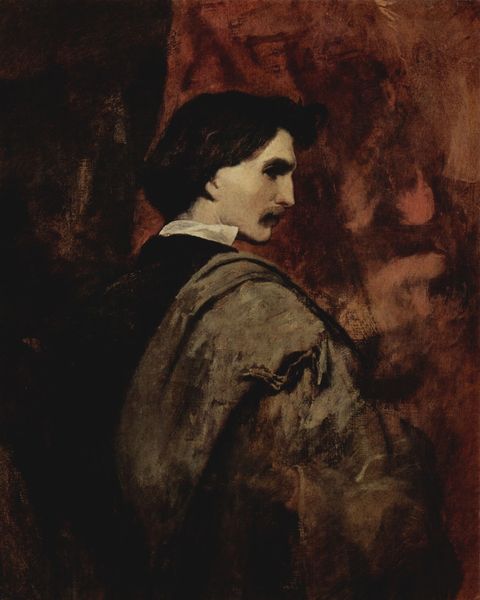
Titel: Selbstporträt
Künstler: Anselm Feuerbach
Standort: Sankt Petersburg
Institution: Eremitage
Schlagwörter: dunkel, gemälde, haut, kopf, mann, schatten, umhang, weiß, gelb, grün, ocker, braun, frau, frisur, grau, haar, handschuh, hintergrund, licht, mund, nase, ohr, profil, rücken, schwarz, skizze, stirn, ölbild, blick, rot, beige, expressionismus, rock, schleife, alt, bart, hemd, jacke, jung, schnurrbart, wand, augen, blass, gesicht, kragen, samt, ärmel, bildnis, herr, portrait, porträt, vorhang, öl, auge, dunkelheit, figur, geistlicher, haare, halbfigur, kostüm, kutte, mantel, augenbrauen, kinn, renaissance, schulter, seide, traurig, mähne, infant, spanien, rückenansicht, seitlich, düster, könig, schnäuzer, duktus, ernst, dunkelrot, atelier, goya, maler, augenbraue, hemdkragen, schnauzbart, schnauzer, selbstporträt, ohrläppchen, courbet, gemalt, hinten, rückenfigur, künstler, seite, soldat, selbstbildnis, leinwand, kunst, politiker, unvollendet, jüngling, halbprofil, rotbraun, feuerbach, dandy, siena, bleich, wut, freund, skeptisch, gelehrter, oberlippenbart, schauspieler, glücklich, delacroix, unvollständig, trist, geheimnissvoll, torrero, halbtotale, wande, provil, überlegend, profil abgewand, kragen dunkel schult, schnauter, weiter mantel